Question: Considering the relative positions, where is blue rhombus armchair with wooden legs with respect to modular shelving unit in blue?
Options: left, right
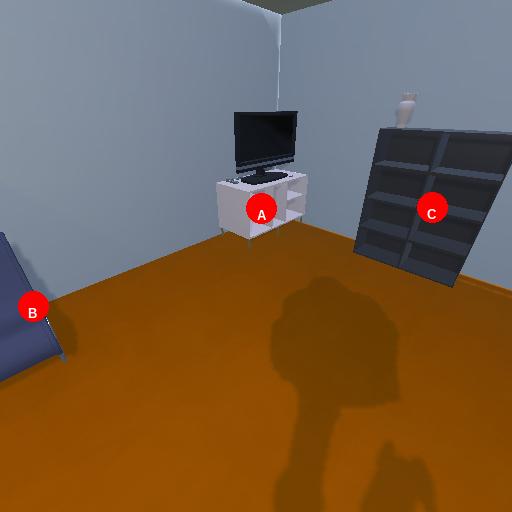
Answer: left